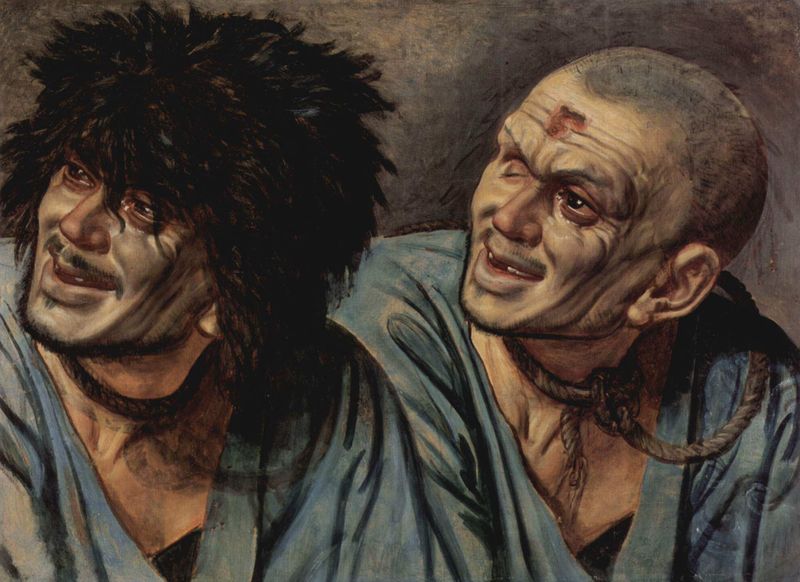
Titel: Kopf eines Sklaven in zwei Varianten
Künstler: Alexander Andrejewitsch Iwanow
Standort: Sankt Petersburg
Institution: Staatliches Russisches Museum
Schlagwörter: blau, dunkel, gemälde, haut, mann, schatten, weiß, wunde, menschen, ocker, sitzen, braun, brust, frisur, grau, haar, kleider, köpfe, licht, mund, männer, nase, ohr, profil, raum, schwarz, stirn, zimmer, ölbild, blick, rot, beige, malerei, bart, bärte, gesichter, hemd, jacke, mütze, wand, arme, augen, band, blicke, falten, gesicht, henker, kleidung, knoten, tod, bildnis, blicken, hals, innenraum, portrait, porträt, auge, figur, haare, mantel, realismus, strick, kinn, ohren, arbeit, chaos, fell, mähne, perücke, lächeln, seitlich, wangen, zwei, studie, jungen, arbeiten, kette, mauer, arbeiter, seile, wild, schnäuzer, falte, maskerade, münder, nasen, jeans, glatze, kordel, junge, wange, lächelnd, knochen, lachen, doppelportrait, blut, froh, hängen, blind, krank, links, seil, weinen, inkarant, dieb, gefangen, verbrecher, verletzt, hässlich, quer, wirr, kittel, bildnisse, geschoren, grinsen, zähne, gefängnis, kerker, kehle, rasiert, blickrichtung, sklave, narbe, freiheit, teufel, gefangene, fangen, dreck, fröhlich, fellmütze, räuber, hoffnung, hängung, verletzung, verwundet, verloren, peinture, vorher nachher, sklaven, tränen, struppig, mörder, alternierend, bleu, fratzen, zahn, dreckig, grimassen, fessel, schlinge, mal, stricke, bartlos, blutig, gefesselt, lachend, kollwitz, zwillinge, galgen, russe, angebunden, fehlen, zahnlücke, metallisch, einäugig, espagne, hommes, veränderung, banditen, diebe, grusel, zahnlos, tätowierung, alternativ, afro, todesstrafe, sträflinge, moche, aufe, sich, verurteilte, knebel, stoppel, hollandais, verrückte, charade, verdopplung, zöhne, corde, befreit, freieheit, erhängte, école, unsauber, tahn, struwelig, schmutzug, zahnlucke, naseaugen, gemälöde, hollandaise, gisteskrank, strangulation, prisonniers, pendus, condamnés, stirnwunde, bagne, borgne, édentés, bagnards, satirique, grimaçant